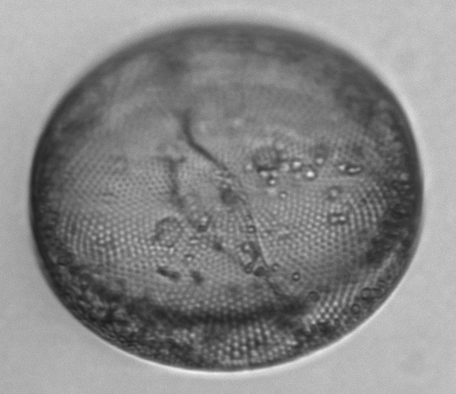
Label: Coscinodiscus